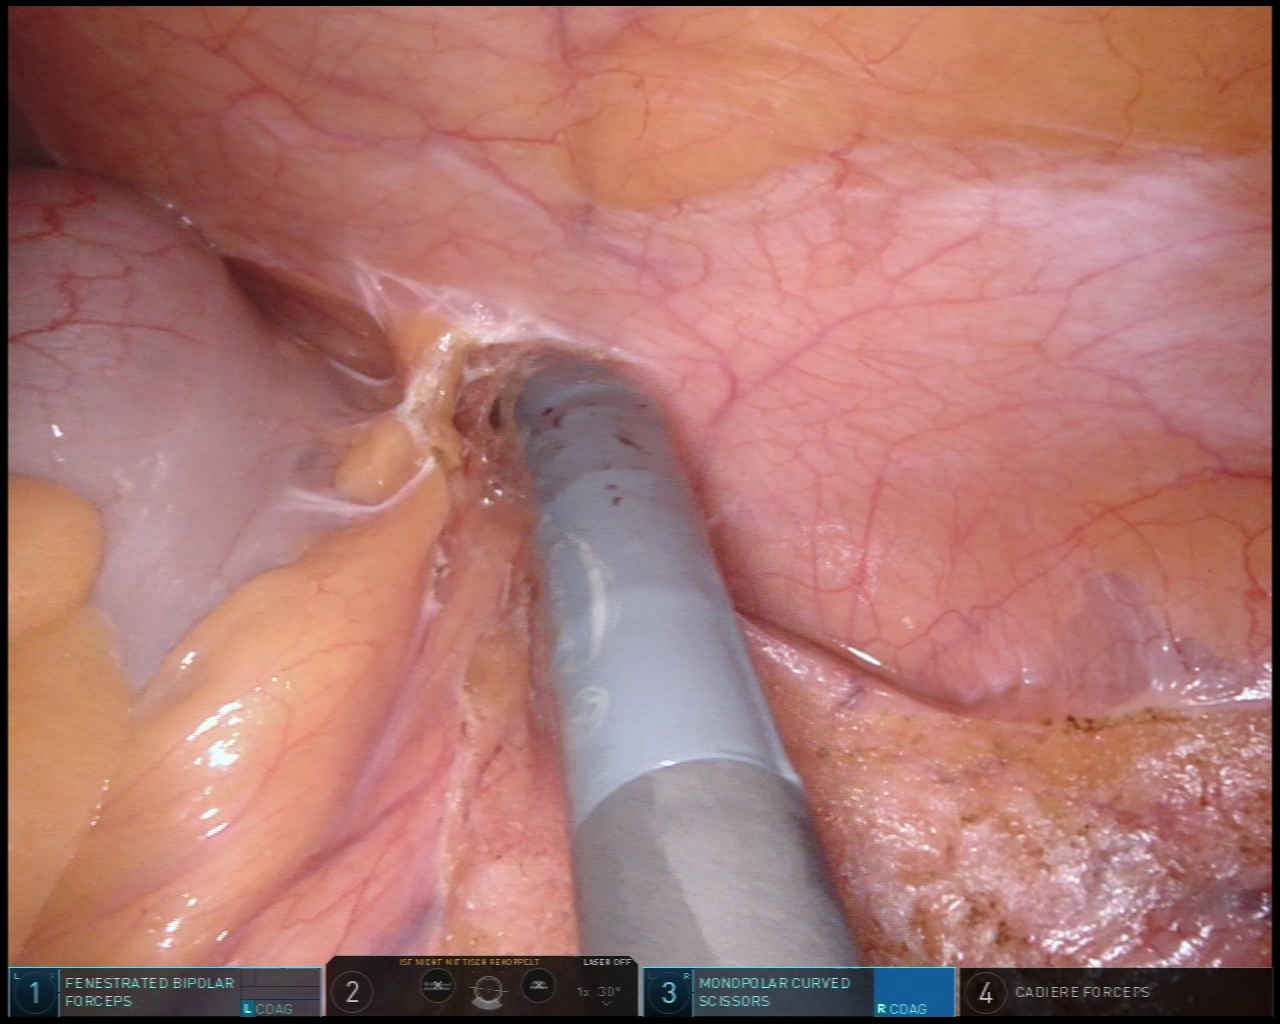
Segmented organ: colon
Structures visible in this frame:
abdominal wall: yes
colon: yes
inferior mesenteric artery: no
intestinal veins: no
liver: no
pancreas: no
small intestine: no
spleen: no
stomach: no
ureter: no
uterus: no
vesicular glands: no